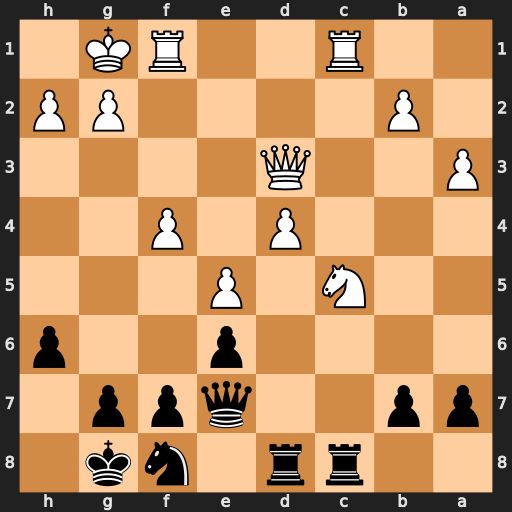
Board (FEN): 2rr1nk1/pp2qpp1/4p2p/2N1P3/3P1P2/P2Q4/1P4PP/2R2RK1
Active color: b
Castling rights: -
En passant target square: -
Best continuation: Rxc5 Rxc5 Qxc5 dxc5 Rxd3